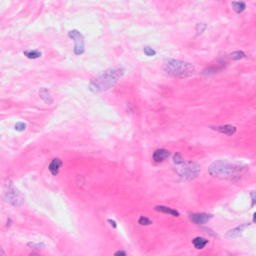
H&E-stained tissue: Breast